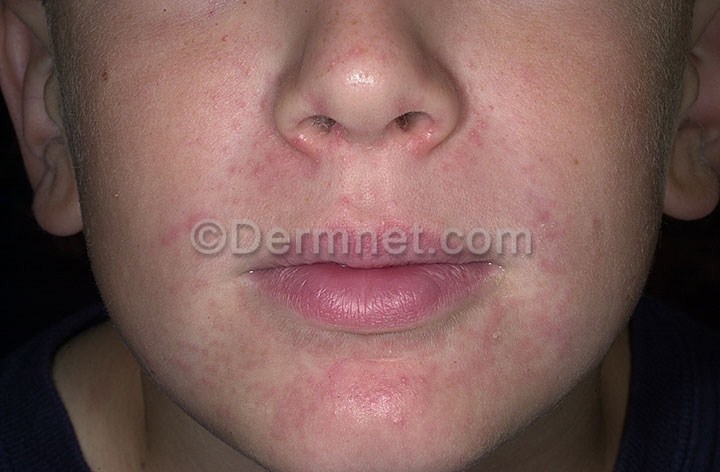
Disease: Acne and Rosacea Photos